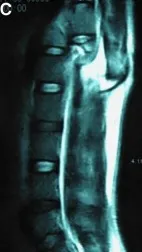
Sagittal T2-weighted MRI (C) depicted a completely distorted thecal sac and spinal cord.
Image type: radiology (mri)